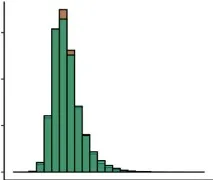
A visual comparison of the age and BMI distributions between the original VITAL dataset and the transformed datasets, which include the upsampled SMOTE dataset, and the undersampling technique outlined in Section 2.5 (Step 1). Make the same comparisons.
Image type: chart (chart)